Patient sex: F
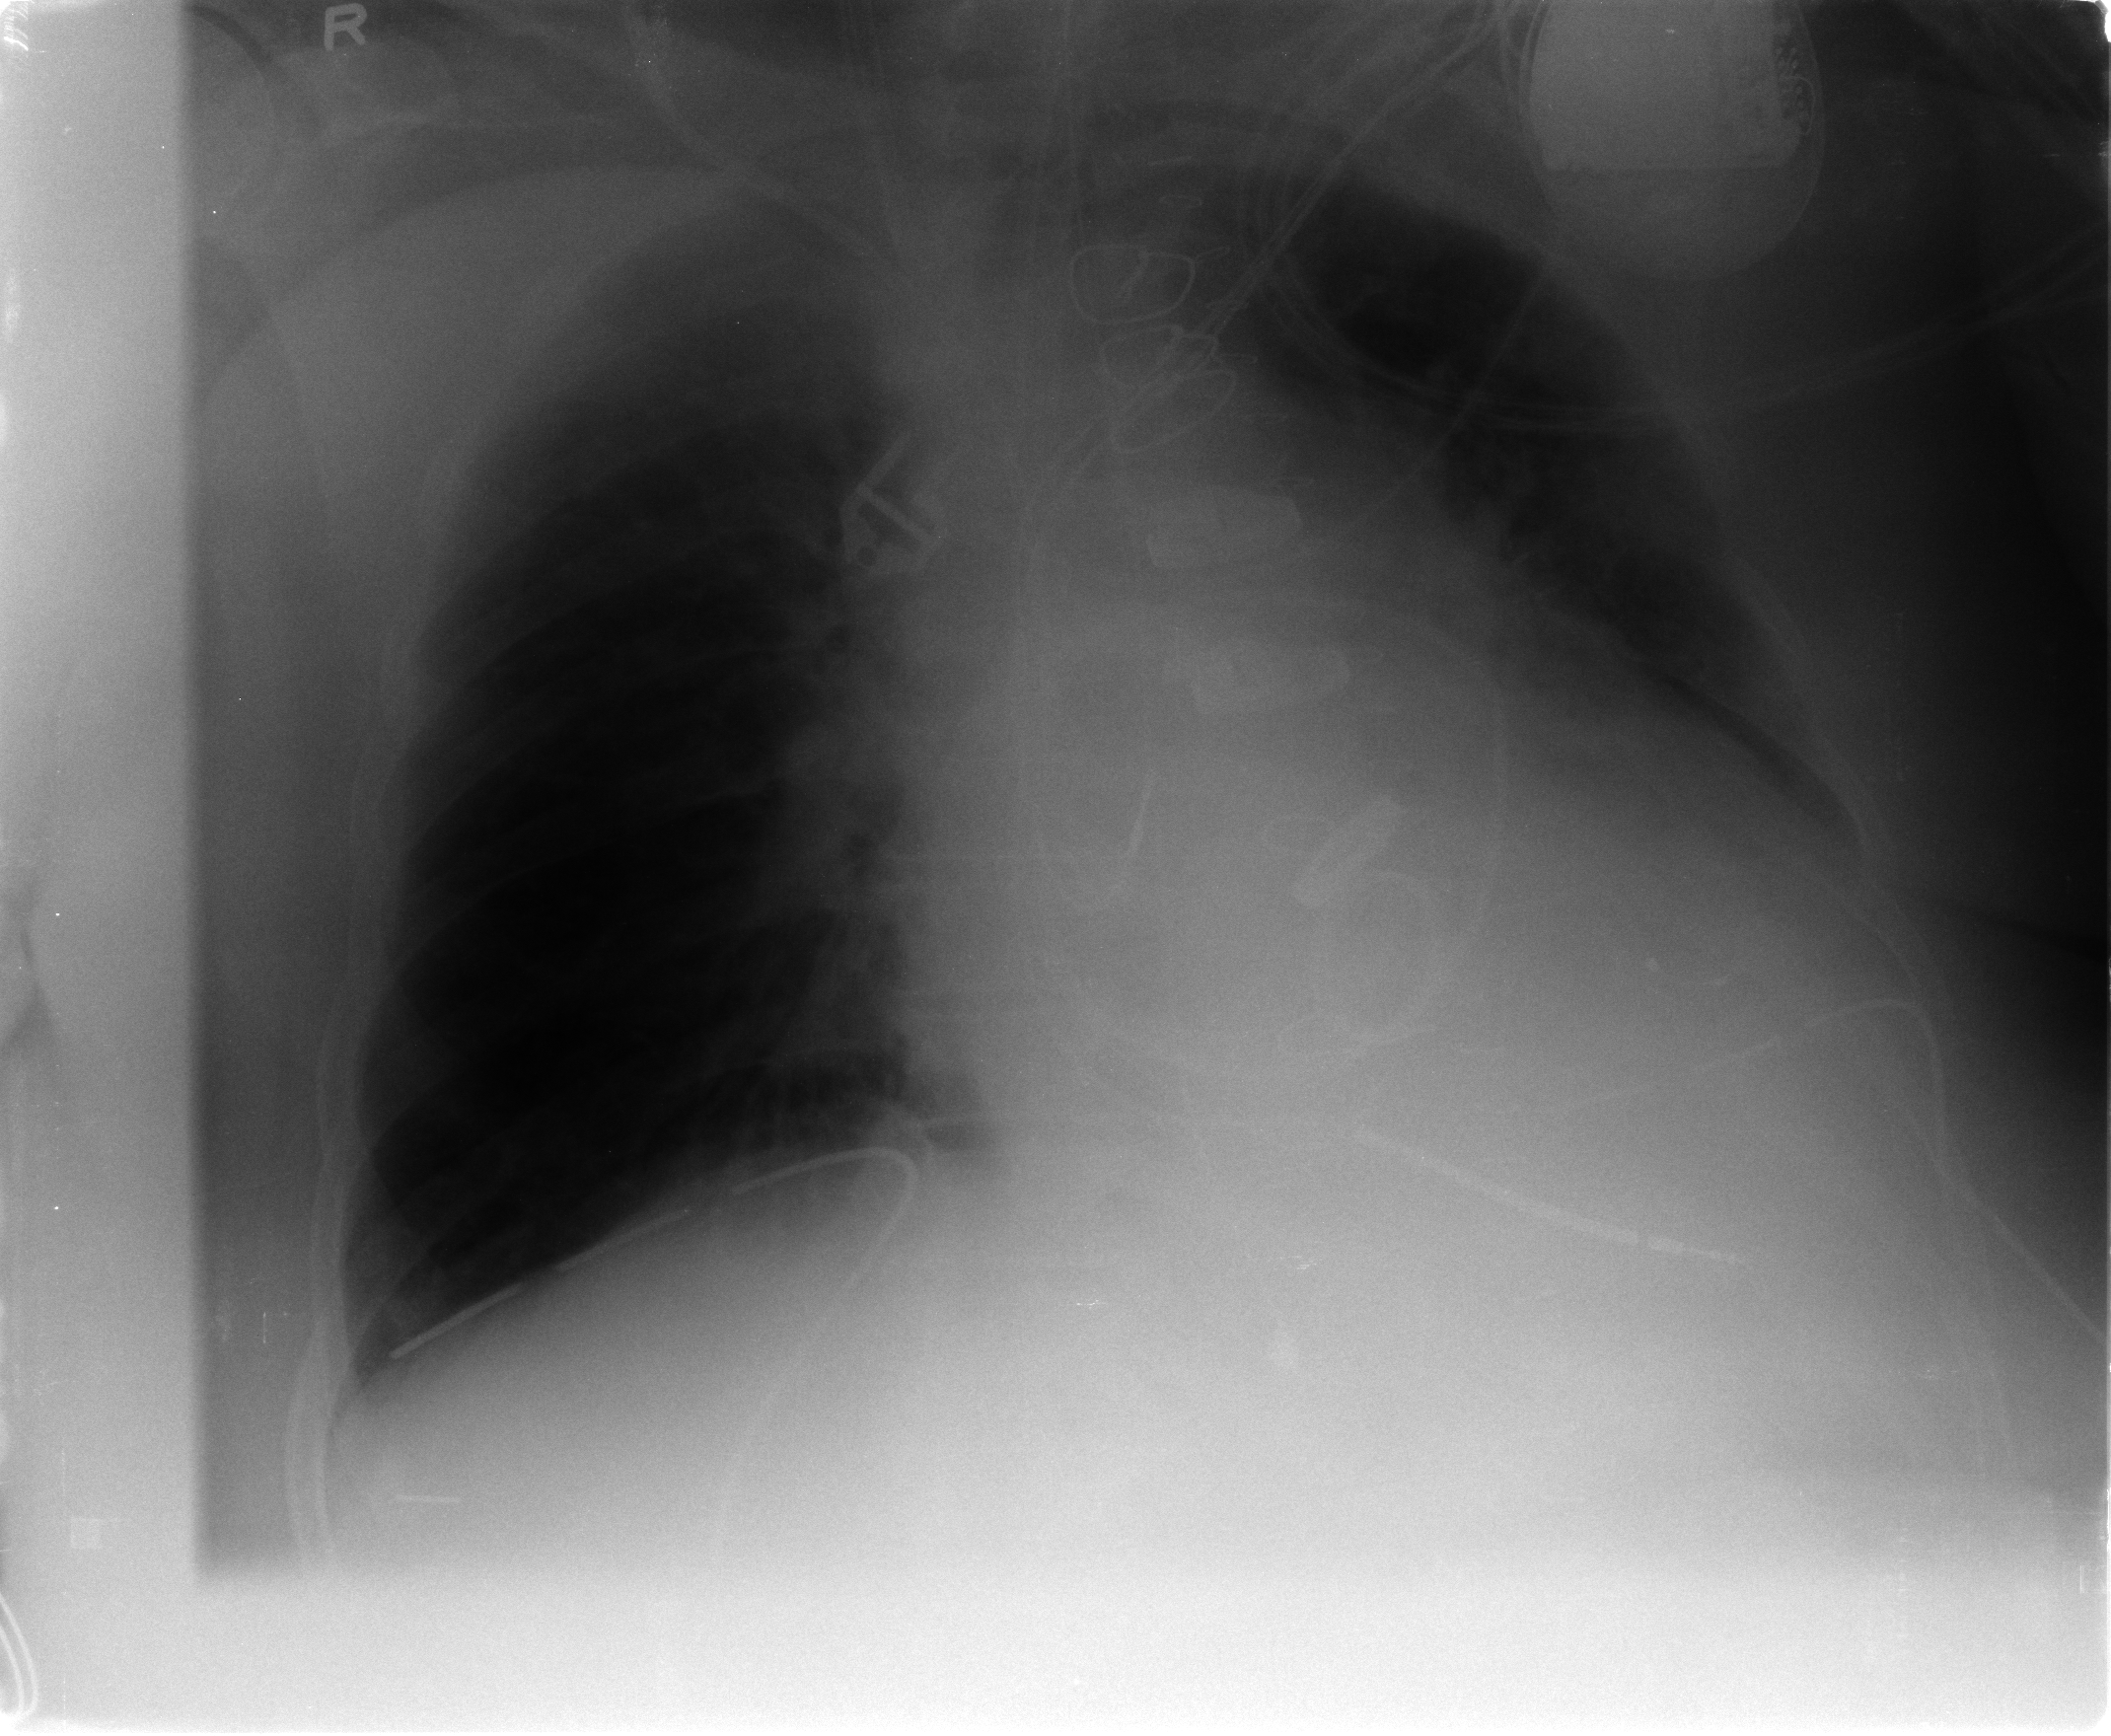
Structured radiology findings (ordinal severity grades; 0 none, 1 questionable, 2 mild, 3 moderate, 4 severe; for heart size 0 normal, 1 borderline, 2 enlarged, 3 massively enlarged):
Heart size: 3
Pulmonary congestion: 2
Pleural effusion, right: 0
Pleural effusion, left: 0
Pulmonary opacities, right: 1
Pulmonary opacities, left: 0
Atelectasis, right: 2
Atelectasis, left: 2